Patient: sex F, age 71
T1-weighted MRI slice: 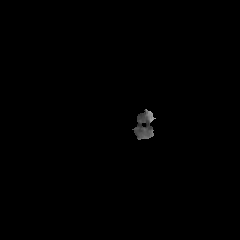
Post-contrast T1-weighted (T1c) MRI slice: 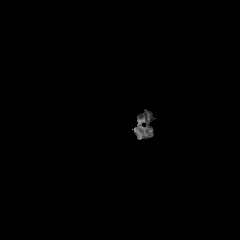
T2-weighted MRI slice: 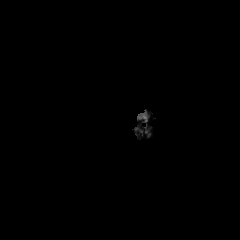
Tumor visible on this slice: no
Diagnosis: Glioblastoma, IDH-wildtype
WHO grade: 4